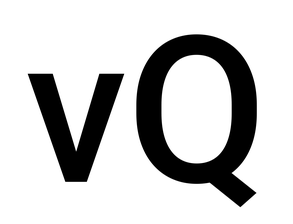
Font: Roboto_Medium